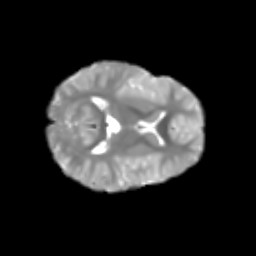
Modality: T2w
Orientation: axial
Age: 6
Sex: female
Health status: healthy